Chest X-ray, AP view. Patient: 40 years old, sex M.
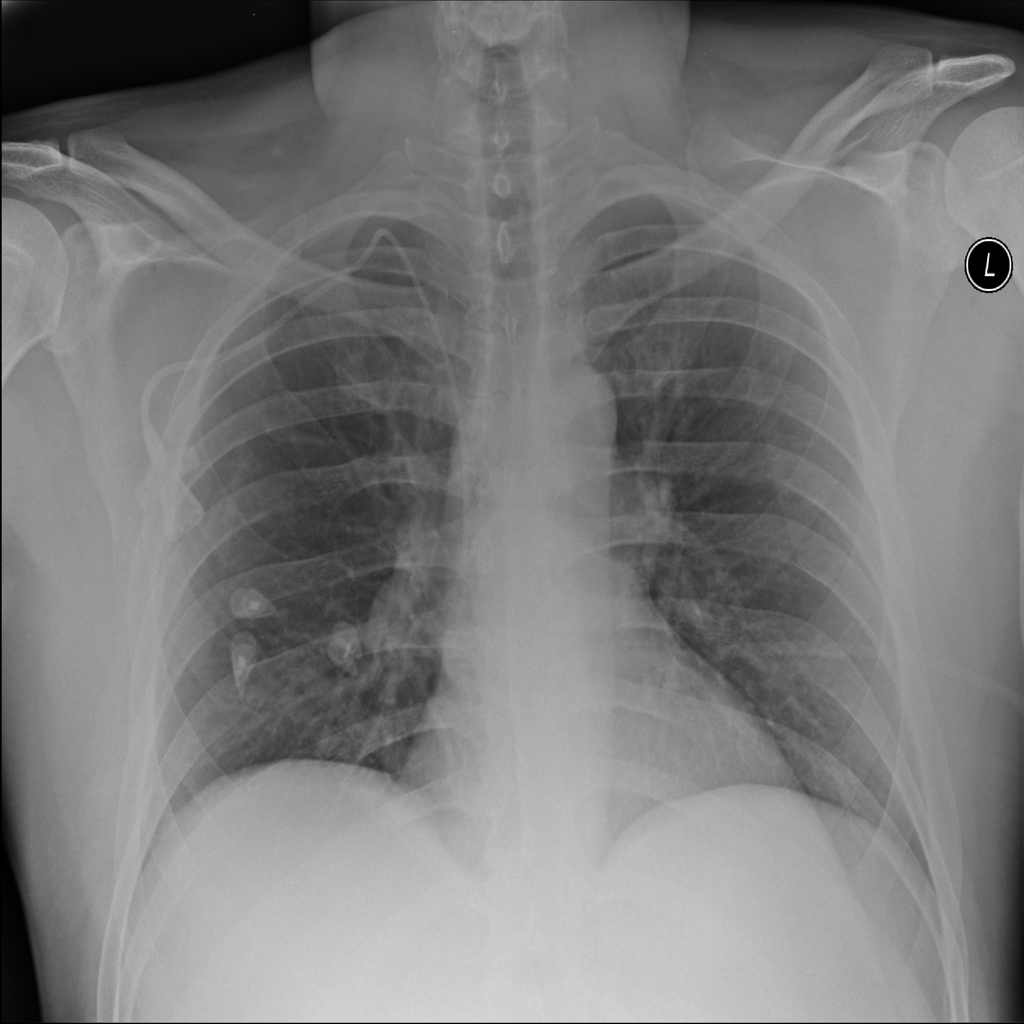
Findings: No Finding